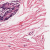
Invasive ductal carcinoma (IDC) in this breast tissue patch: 0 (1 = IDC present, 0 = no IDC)